Question: I recently received a support ticket that some of our web app's functionality is crashing safari on the iPad. This functionality had no problems prior to the latest iOS 7.0.6 update. We have a few GWT ValueListBoxes that change the DOM when their values are changed. Prior to making the changes, we present the user with a Window.confirm() message to inform them of the effects the changes will have and ask whether or not they would still like to proceed. Since the update, the confirm choices do nothing and Safari crashes. This is only happening on the iPad. The functionality works fine on the desktop browsers (IE, Chrome, Firefox, Safari and the Chrome mobile emulator), but crashes safari on the iPad. Is anyone else having this issue?
Here's a screenshot of the crash:
And here's a sample of the code:
'''
this._view.isPrimaryFoodGen().addValueChangeHandler(new ValueChangeHandler<Boolean>()
{
@Override
public void onValueChange(final ValueChangeEvent<Boolean> event)
{
@SuppressWarnings("unchecked")
ValueListBoxWithOldValue<Boolean> vlb = (ValueListBoxWithOldValue<Boolean>)event.getSource();
if (confirmQuestionChange() ){
changeGroupAndQuestions(CONSTANTS.PRIMARY_FOOD, event.getValue());
}
else {
vlb.setValue(vlb.getOldValue());
}
}
});
public boolean confirmQuestionChange()
{
if (!this._view.isImageCriteriaQuestionsVisible())
{ //questions aren't currently visible
return true;
}
boolean confirmed = Window.confirm("Changing this response will delete image data already collected. Do you wish to proceed?");
return confirmed;
}
'''
Any help on a solution for preventing the crash on the iPad would be greatly appreciated. I have tried focusing on another element prior to calling Window.confirm() in hopes that the overlay and the ValueListBox choices would be removed to stop any JS conflicts, but it hasn't worked.
Am I at the mercy of Apple until the next update fixes this?
Or is there a viable solution?
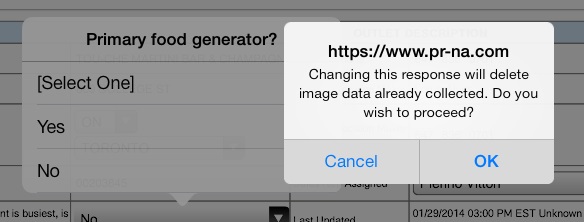
Answer: OK, so it turns out that since I couldn't find a fix to continue using Window.confirm(), I had to implement a solution by changing the onValueChange() and confirmQuestionChange() methods to use a manually created DialogBox instead of Window.confirm(). It isn't the optimal solution, but Safari does not crash on the iPad anymore and users can get their work done. Here are the code changes:
'''
this._view.isPrimaryFoodGen().addValueChangeHandler(new ValueChangeHandler<Boolean>()
{
@Override
public void onValueChange(final ValueChangeEvent<Boolean> event)
{
confirmQuestionChange(CONSTANTS.PRIMARY_FOOD, event);
}
});
public void confirmQuestionChange(final String question, ValueChangeEvent<Boolean> event)
{
final ValueListBoxWithOldValue<Boolean> vlb = (ValueListBoxWithOldValue<Boolean>)event.getSource();
if (!this._view.isImageCriteriaQuestionsVisible()) //questions aren't currently visible, can change them no problem
{
changeGroupAndQuestions(question, vlb.getValue());
}
else{
//the following fix was put in place for issues with Safari on the iPad OPS-76
final DialogBox dialogBox = new DialogBox();
dialogBox.setHTML("<center>Changing this response will delete<br />image data already collected.<br />Do you wish to proceed?</center>");
dialogBox.setAnimationEnabled(true);
Button yesButton = new Button("YES");
Button noButton = new Button("NO");
HorizontalPanel dialogHPanel = new HorizontalPanel();
dialogHPanel.setWidth("100%");
dialogHPanel.setHorizontalAlignment(HasHorizontalAlignment.ALIGN_CENTER);
dialogHPanel.add(noButton);
dialogHPanel.add(yesButton);
noButton.addClickHandler(new ClickHandler() {
@Override
public void onClick(ClickEvent event) {
vlb.setValue(vlb.getOldValue());
dialogBox.hide();
}
});
yesButton.addClickHandler(new ClickHandler() {
@Override
public void onClick(ClickEvent event) {
changeGroupAndQuestions(question, vlb.getValue());
dialogBox.hide();
}
});
// Set the contents of the Widget
dialogBox.setWidget(dialogHPanel);
dialogBox.setPopupPosition(180, 425);
dialogBox.show();
}
}
'''
Here's a screenshot:

As you can see, the ValueListBox options close before the DialogBox appears and the screen no longer locks.